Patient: sex M, age 35
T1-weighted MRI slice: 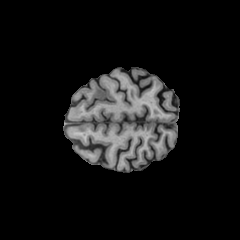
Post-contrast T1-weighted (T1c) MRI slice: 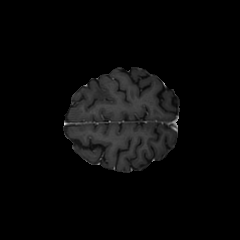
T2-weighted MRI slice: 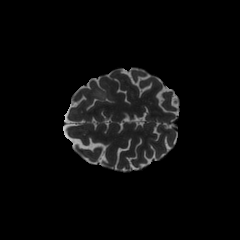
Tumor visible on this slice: yes
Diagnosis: Astrocytoma, IDH-mutant
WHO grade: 3